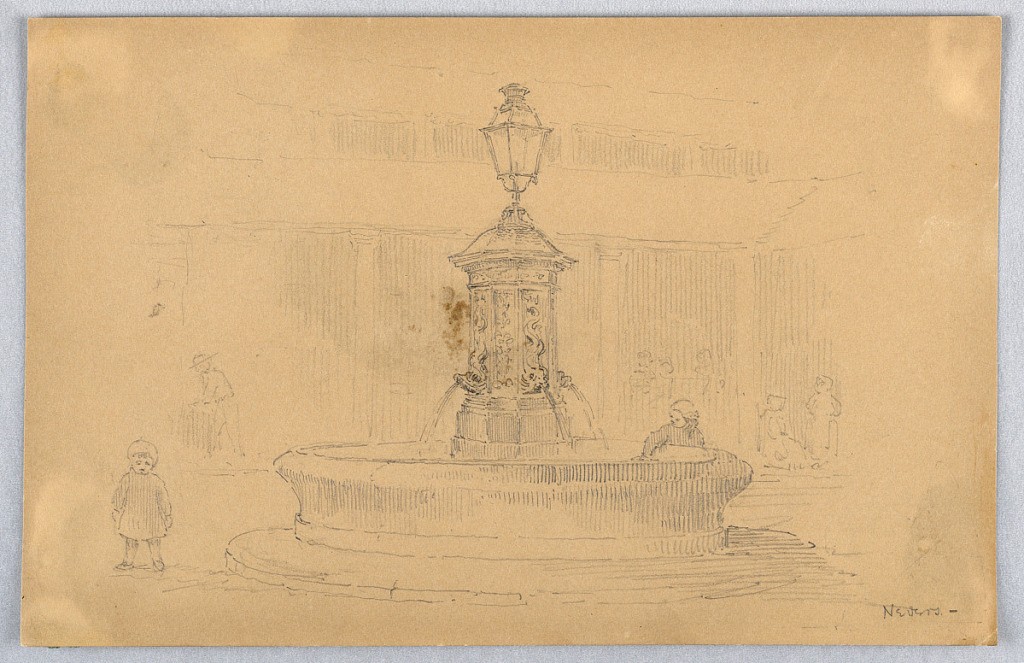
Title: Fountain at Nevers
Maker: Arnold William Brunner, American, 1857–1925
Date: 1883
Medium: Graphite on pink paper
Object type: Drawing
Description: Round fountain in courtyard, with two children nearby. Left, small child stand, right child has left arm in water. Figures walking and standing in the background.